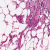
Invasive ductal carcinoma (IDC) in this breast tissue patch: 0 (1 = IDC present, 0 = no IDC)